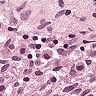
Metastatic tissue present: yes